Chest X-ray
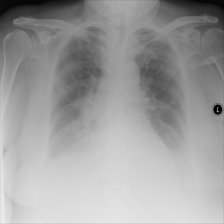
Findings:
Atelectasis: positive
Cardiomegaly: negative
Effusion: negative
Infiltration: negative
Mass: negative
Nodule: negative
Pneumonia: negative
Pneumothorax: negative
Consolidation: negative
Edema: negative
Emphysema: negative
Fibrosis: negative
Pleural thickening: negative
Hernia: negative